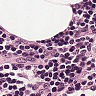
Metastatic tissue present: no